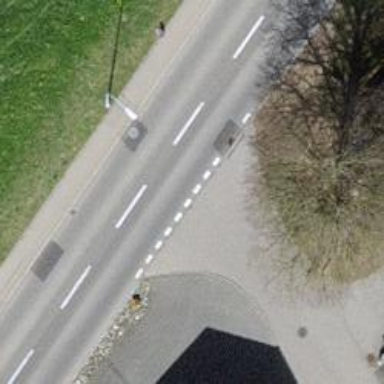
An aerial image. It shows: Secondary road.